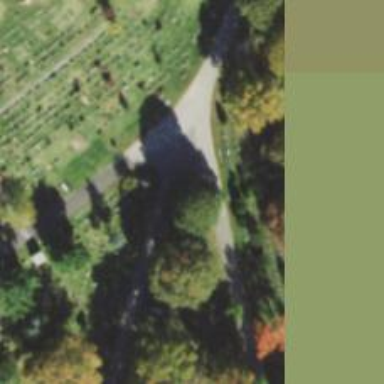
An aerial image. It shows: Graveyard with graves.